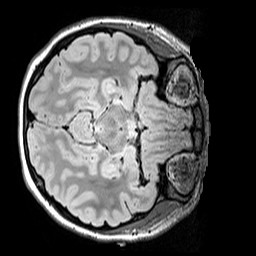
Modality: FLAIR
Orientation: axial
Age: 12
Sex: female
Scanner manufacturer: siemens
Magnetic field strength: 3 T
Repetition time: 5 s
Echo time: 0.388 s